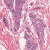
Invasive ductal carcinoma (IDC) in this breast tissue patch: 0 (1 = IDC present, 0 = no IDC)